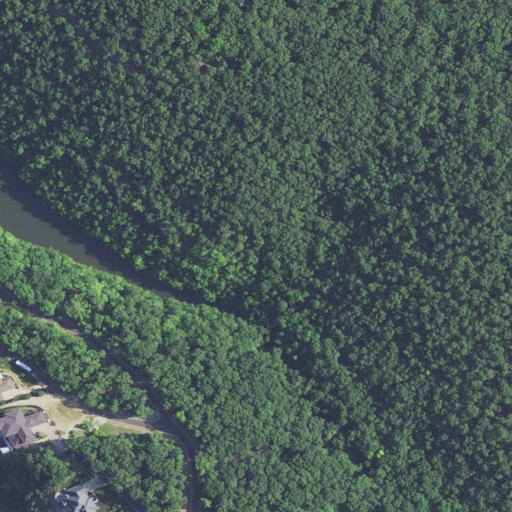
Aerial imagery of valley in Missouri named Shoop Hollow containing deciduous forest, open development, open water, medium intensity development, low intensity development, and mixed forest